Interaction volume radius: 5 \u00c5
Interaction volume height: 20 \u00c5
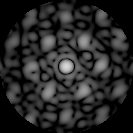
Disorder parameter: 0.4827